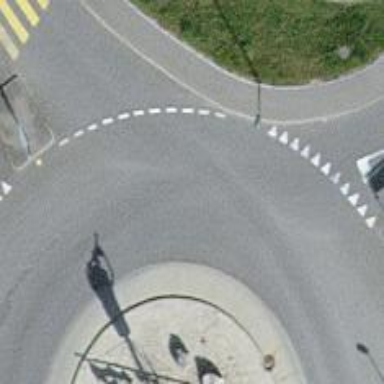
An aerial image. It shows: Roundabout at tertiary road junction.